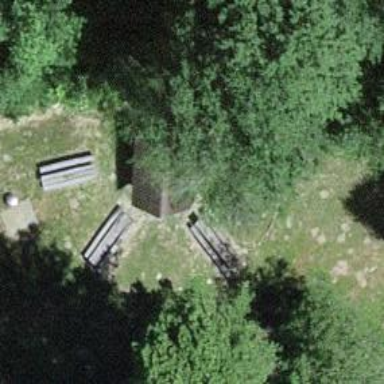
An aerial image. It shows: Picnic area with picnic tables and barbecue facility.